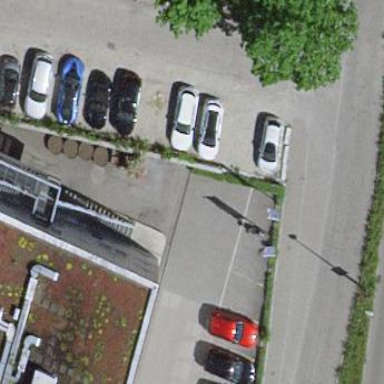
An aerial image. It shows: Street-side parking area.